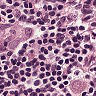
Metastatic tissue present: yes